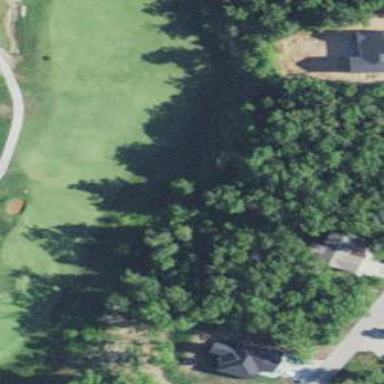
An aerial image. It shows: Grassy area designated as golf fairway.